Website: crate-barrel
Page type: stored-credit-cards
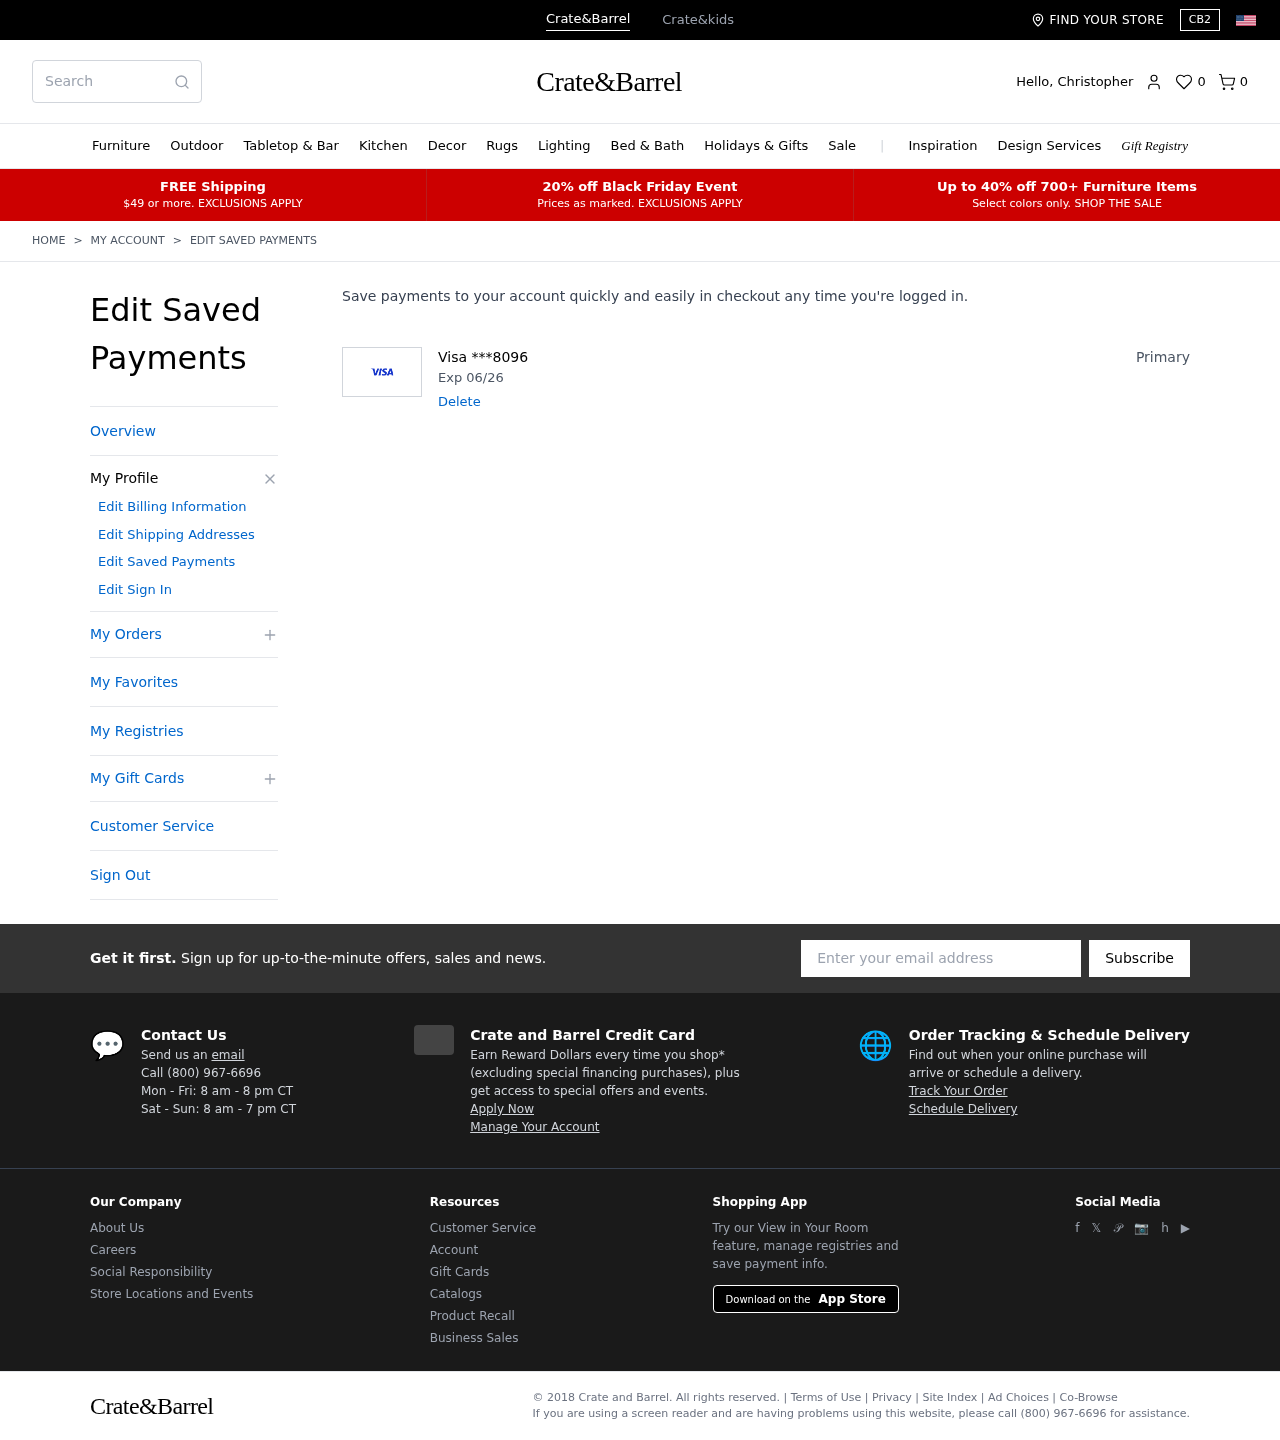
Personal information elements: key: PII_CARD_EXPIRY
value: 06/26
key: PII_CARD_LAST4
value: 8096
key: PII_CARD_TYPE
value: Visa
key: PII_FIRSTNAME
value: Christopher
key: PII_EMAIL
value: christopherdavis@yahoo.com
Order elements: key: ORDER_NUM_ITEMS
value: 0
Search elements: key: HEADER_SEARCH
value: Search
Other elements: key: FAVORITES_COUNT
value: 0